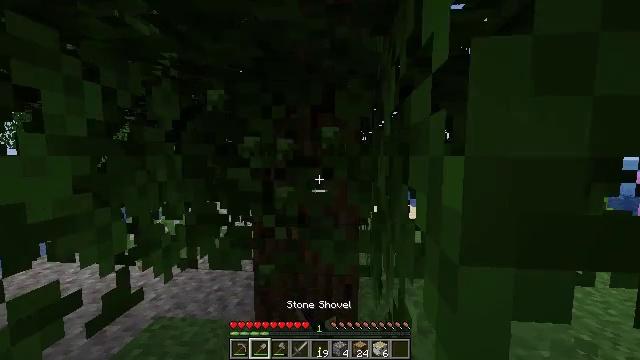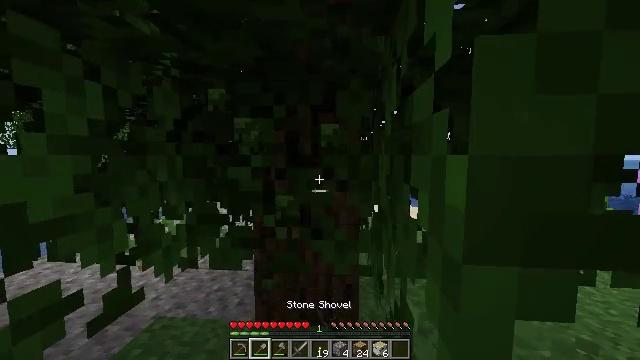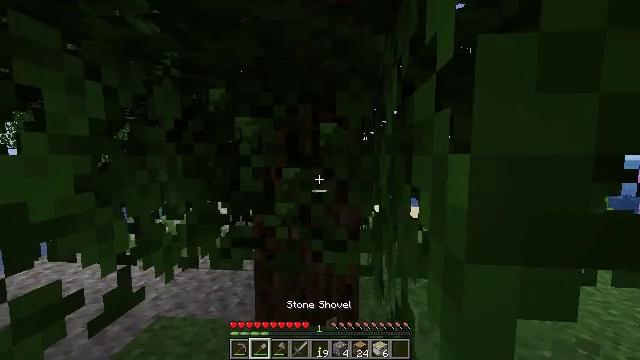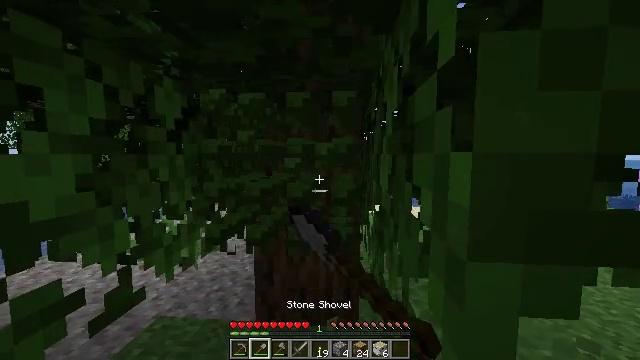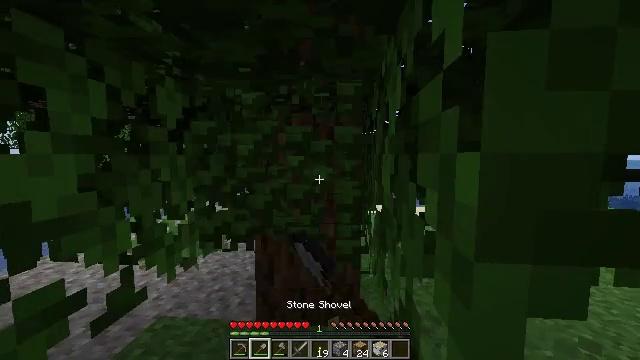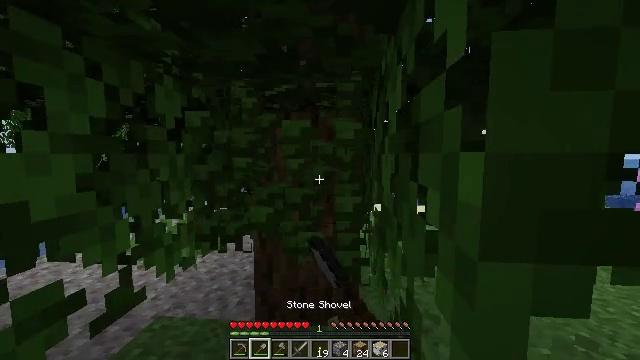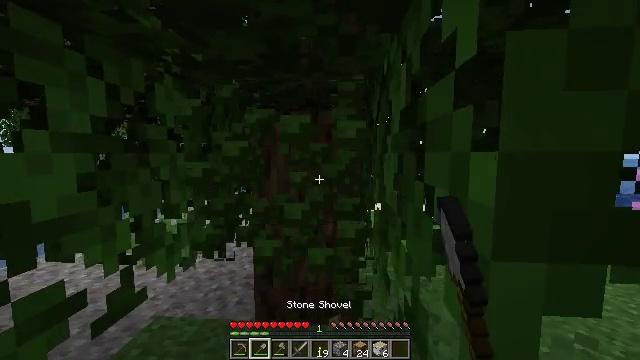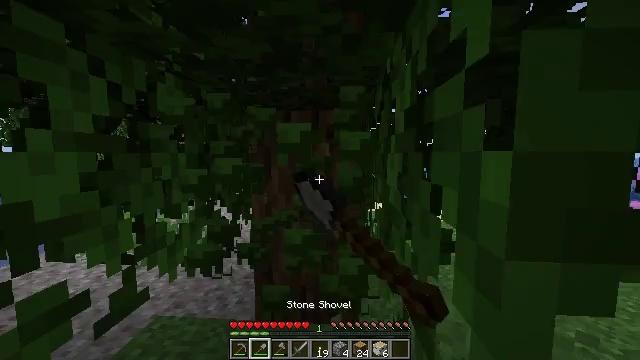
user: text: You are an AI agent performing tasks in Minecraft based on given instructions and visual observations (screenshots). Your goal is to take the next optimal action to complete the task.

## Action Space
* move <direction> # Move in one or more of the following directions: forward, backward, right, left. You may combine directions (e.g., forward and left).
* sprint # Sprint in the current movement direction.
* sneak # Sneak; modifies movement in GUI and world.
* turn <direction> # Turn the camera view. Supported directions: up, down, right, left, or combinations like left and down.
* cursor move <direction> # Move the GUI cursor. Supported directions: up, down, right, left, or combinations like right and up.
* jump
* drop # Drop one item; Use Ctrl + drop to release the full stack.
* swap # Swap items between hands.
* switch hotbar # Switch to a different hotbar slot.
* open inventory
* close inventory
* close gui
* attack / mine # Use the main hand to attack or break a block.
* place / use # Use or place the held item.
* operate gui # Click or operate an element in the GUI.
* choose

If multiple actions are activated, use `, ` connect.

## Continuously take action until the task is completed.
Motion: motion action
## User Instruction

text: Collect some oak leaves.
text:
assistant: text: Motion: attack / mine
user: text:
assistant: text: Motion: attack / mine
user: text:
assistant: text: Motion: attack / mine
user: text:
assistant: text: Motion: move forward, attack / mine
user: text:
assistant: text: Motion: move forward, attack / mine
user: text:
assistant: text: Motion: move forward, attack / mine
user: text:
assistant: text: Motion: move forward, attack / mine
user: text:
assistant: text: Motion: attack / mine